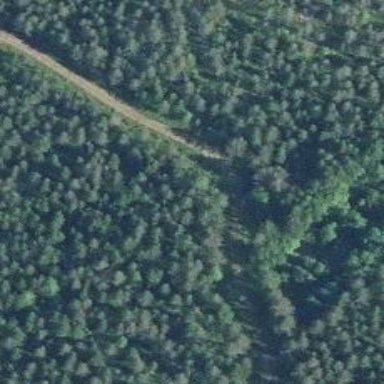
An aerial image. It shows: Cutline track.